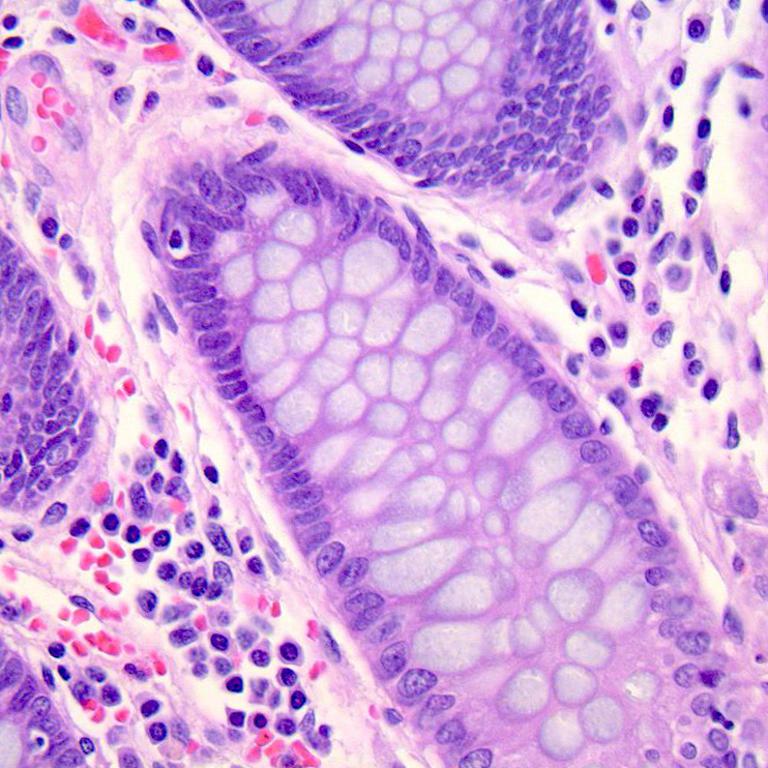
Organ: colon
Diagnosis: benign